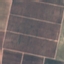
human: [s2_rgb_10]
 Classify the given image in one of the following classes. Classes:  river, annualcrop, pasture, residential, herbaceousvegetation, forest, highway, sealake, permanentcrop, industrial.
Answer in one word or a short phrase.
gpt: PermanentCrop